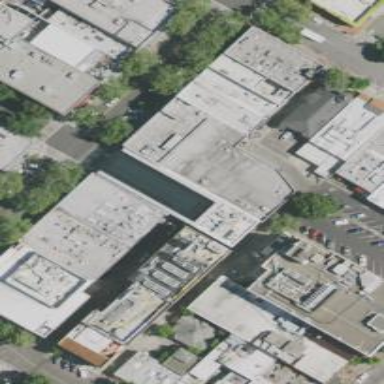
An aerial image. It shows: Retail building.